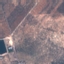
Land use / land cover class: PermanentCrop